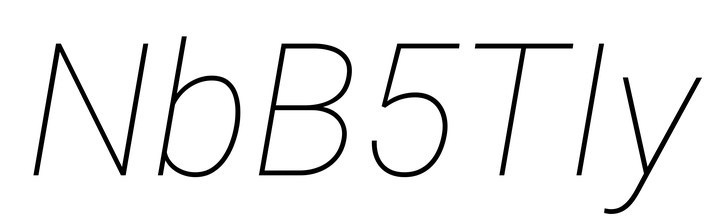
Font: Roboto-Italic_Thin_Italic